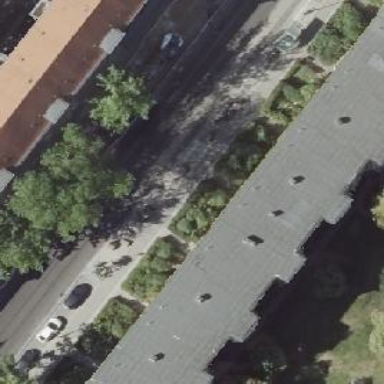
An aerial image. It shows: Sidewalk along the footway.